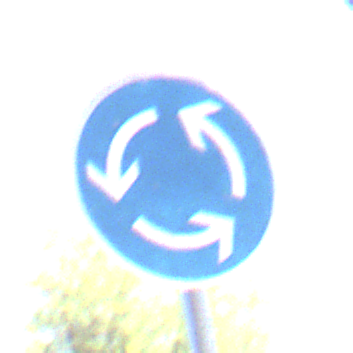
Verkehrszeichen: Kreisverkehr
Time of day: Midday
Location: Roofed (Underpass)
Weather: Clear
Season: NotSpecified
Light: Natural